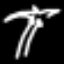
Label: palm tree